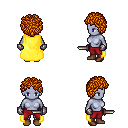
a pixel art fantasy rpg character, female body template, dark elf, purple skin, yellow cape, red pants, dark blonde curly afro hairstyle, metal gloves, brown shoes, dagger, four views (front, back, left, right), 2x2 character sprite sheet, small pixel art, hard edges, no anti-aliasing